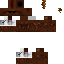
A male human skin with dark skin, wearing brown long hair dressed in a blue hoodie and brown pants, featuring a closed mouth.